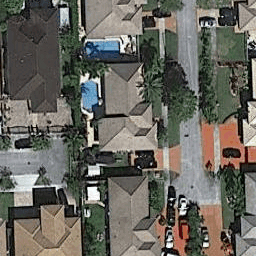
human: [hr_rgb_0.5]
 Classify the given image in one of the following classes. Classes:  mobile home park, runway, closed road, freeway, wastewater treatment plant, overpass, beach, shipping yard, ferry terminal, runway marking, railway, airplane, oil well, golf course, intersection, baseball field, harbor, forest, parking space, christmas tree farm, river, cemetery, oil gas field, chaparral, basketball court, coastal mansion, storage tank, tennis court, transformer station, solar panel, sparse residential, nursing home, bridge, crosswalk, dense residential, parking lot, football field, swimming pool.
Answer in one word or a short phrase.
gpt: dense residential